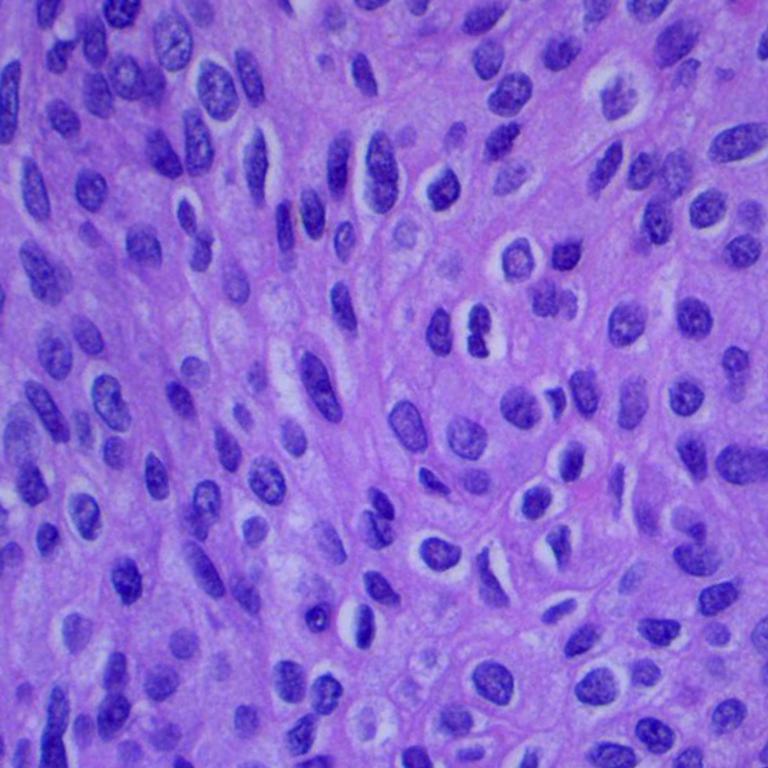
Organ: lung
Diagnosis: squamous carcinomas